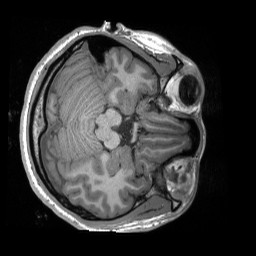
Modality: T1w
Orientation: axial
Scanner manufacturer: siemens
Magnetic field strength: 3 T
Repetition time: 2.4 s
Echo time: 0.00224 s